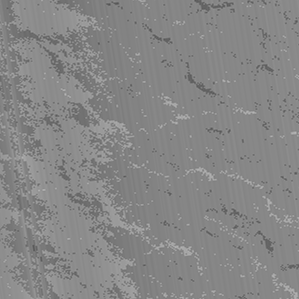
Label: frost